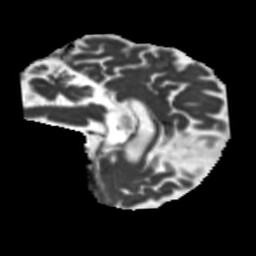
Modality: MD
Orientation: sagittal
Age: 54
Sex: male
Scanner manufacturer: siemens
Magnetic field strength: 3 T
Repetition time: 5.25 s
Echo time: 0.08 s